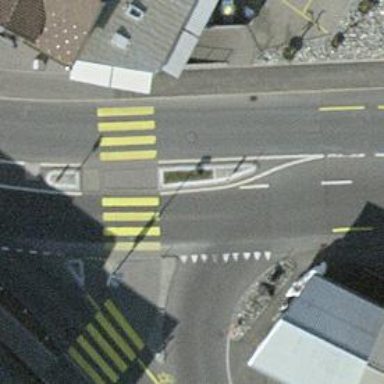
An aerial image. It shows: Uncontrolled zebra crossing with pedestrian island.